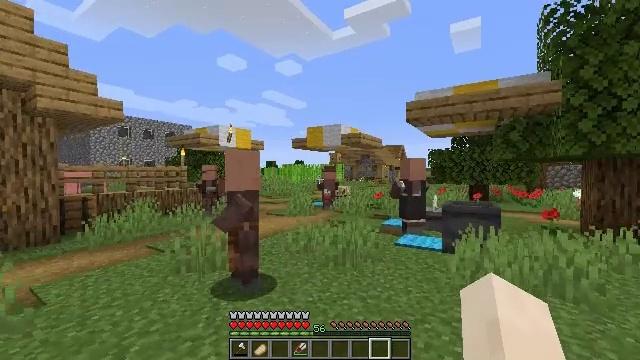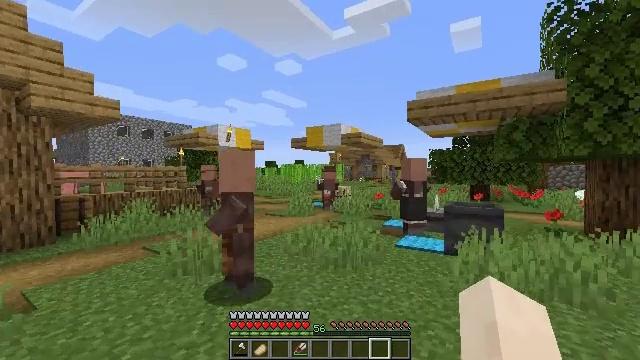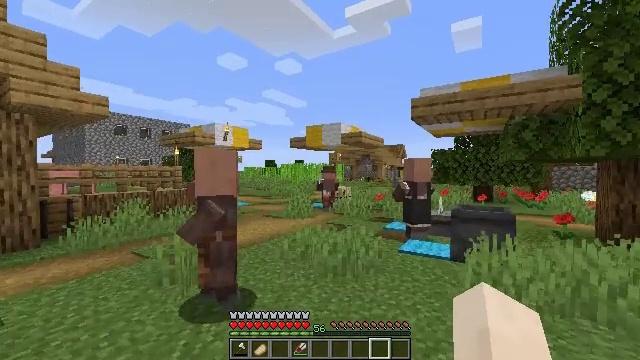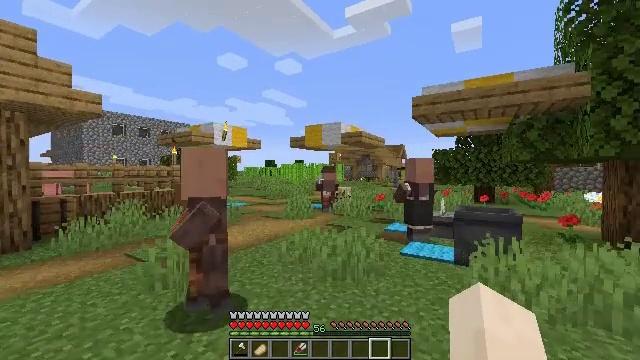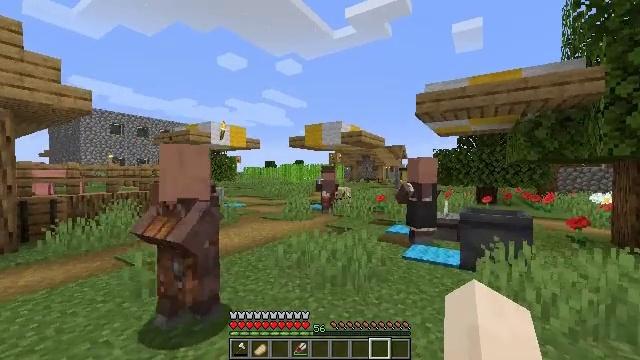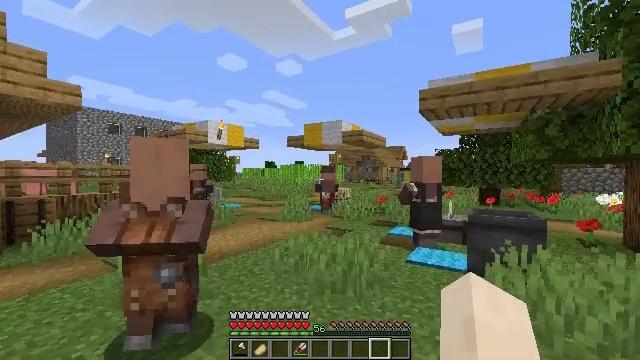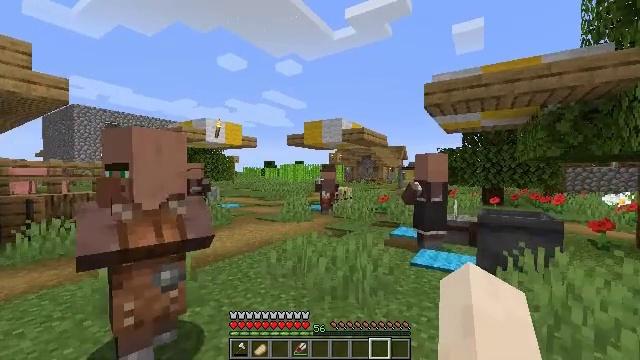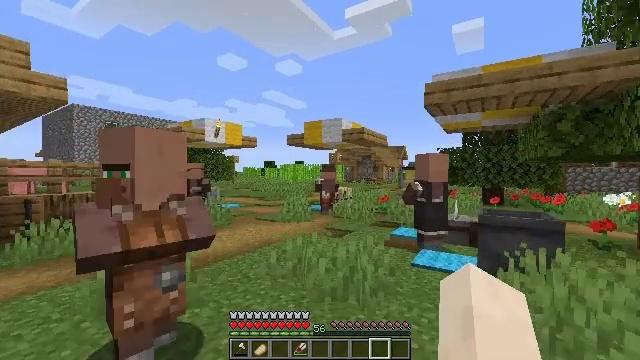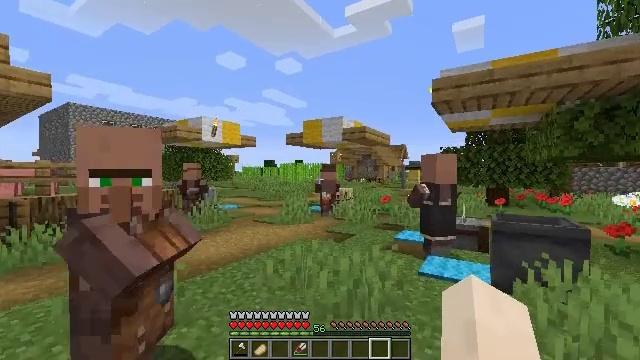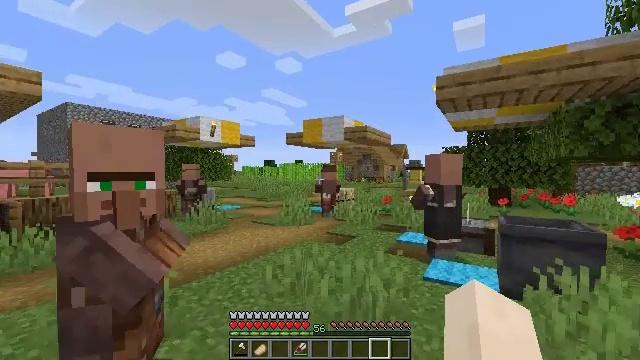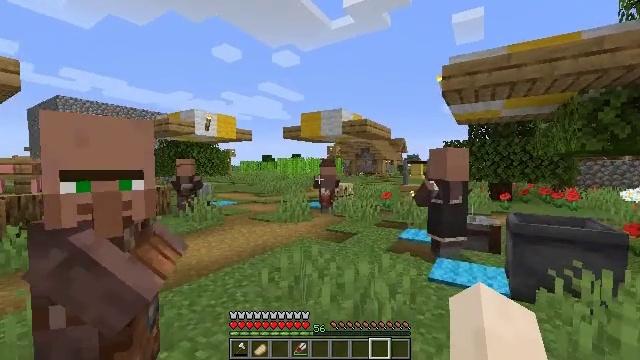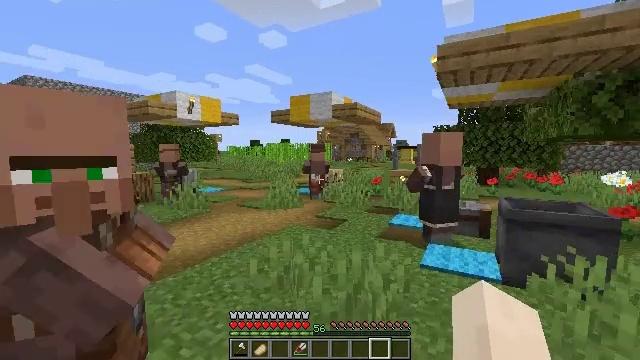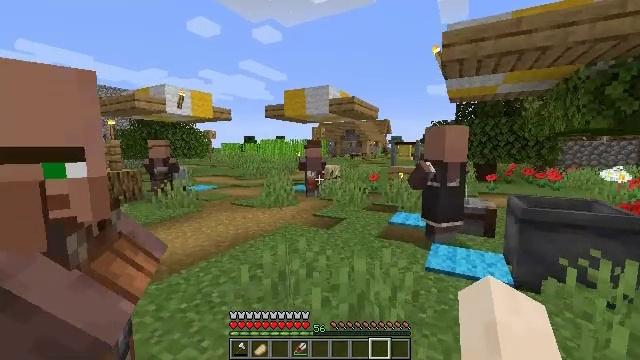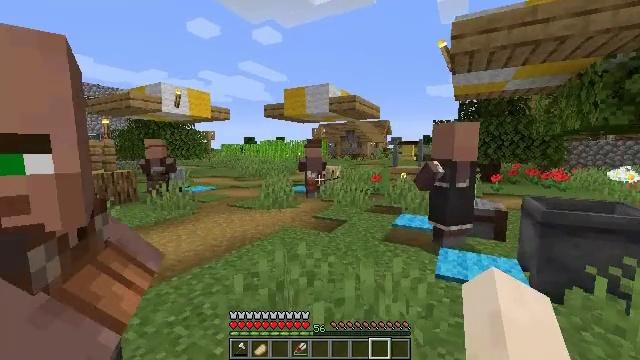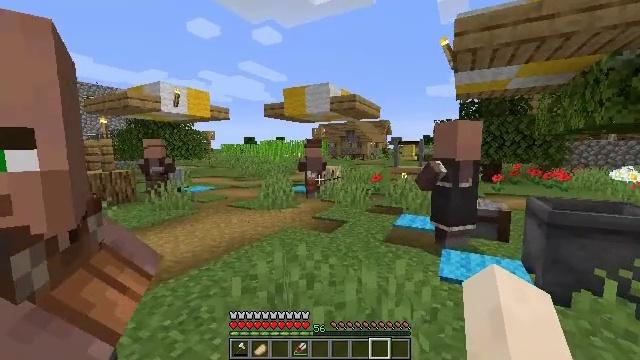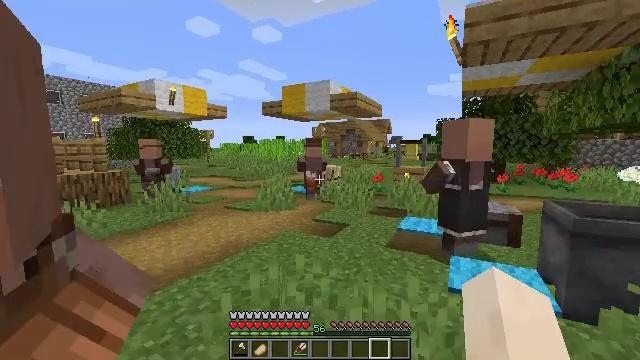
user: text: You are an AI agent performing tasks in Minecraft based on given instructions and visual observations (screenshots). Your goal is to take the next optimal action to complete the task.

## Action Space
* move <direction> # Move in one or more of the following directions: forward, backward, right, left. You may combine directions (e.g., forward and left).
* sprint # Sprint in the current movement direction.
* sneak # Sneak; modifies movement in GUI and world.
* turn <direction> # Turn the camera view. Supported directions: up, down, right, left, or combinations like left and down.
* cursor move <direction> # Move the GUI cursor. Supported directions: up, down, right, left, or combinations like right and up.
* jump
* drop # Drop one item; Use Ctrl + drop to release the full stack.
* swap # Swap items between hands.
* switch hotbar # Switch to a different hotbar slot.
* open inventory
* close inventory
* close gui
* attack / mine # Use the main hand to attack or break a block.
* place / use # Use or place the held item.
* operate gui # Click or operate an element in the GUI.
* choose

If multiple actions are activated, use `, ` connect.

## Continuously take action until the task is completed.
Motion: motion action
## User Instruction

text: Obtain flint with crafting.
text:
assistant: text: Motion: move forward
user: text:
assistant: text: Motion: move forward
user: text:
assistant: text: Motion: move forward
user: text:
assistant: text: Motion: move forward
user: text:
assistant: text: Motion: move forward
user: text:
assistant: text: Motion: move forward
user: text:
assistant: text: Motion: move forward
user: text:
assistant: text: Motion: move forward
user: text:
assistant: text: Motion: move forward
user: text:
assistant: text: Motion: move forward, turn down
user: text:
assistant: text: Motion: move forward, turn right and down
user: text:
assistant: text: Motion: move forward, turn right
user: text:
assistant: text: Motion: move forward
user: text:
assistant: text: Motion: move forward
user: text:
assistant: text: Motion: move forward
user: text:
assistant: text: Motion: move forward
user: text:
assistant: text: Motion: move forward
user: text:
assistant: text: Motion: move forward
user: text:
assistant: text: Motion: move forward
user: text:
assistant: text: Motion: move forward
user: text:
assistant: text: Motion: move forward
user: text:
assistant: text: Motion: move forward, turn left
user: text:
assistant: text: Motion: move forward
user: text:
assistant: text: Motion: move forward
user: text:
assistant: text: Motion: move forward
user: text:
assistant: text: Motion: move forward
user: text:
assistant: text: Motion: move forward
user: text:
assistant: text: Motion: move forward
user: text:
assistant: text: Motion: move forward
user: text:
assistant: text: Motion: move forward